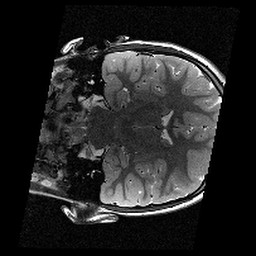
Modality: T2w
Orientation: coronal
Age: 9
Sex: female
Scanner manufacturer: siemens
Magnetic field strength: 3 T
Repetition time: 9.23 s
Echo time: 0.067 s